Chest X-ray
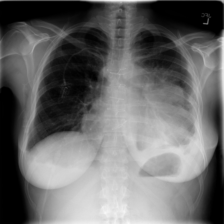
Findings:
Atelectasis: negative
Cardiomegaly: negative
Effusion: positive
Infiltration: negative
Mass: negative
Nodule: negative
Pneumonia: negative
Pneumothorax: positive
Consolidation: negative
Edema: negative
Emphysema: negative
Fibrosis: negative
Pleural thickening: negative
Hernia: negative